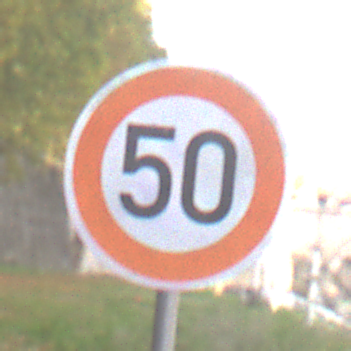
Verkehrszeichen: Geschwindigkeit50
Umgebung: Outdoor, Suburban
Tageszeit: MorningAfternoon
Wetter: PartlyCloudy
Licht: Natural
Jahreszeit: NotSpecified
Kontrast: MediumContrast